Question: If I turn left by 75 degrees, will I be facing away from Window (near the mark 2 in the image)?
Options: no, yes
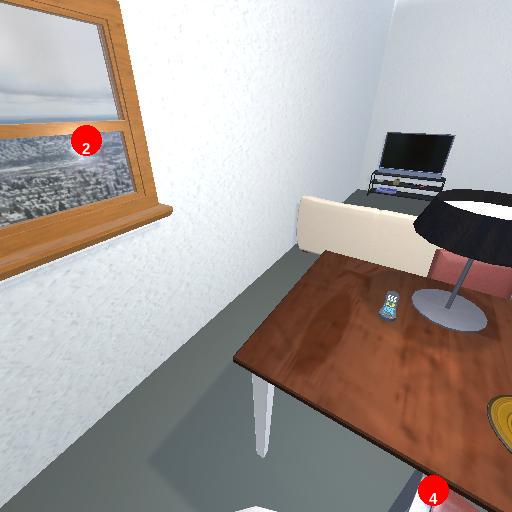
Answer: no